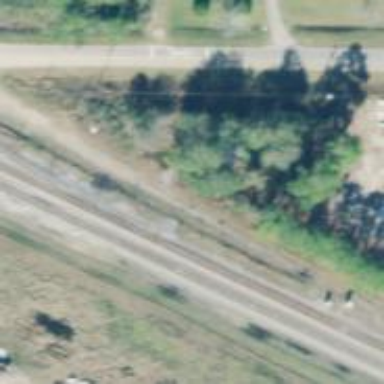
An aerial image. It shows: Railway spur junction.